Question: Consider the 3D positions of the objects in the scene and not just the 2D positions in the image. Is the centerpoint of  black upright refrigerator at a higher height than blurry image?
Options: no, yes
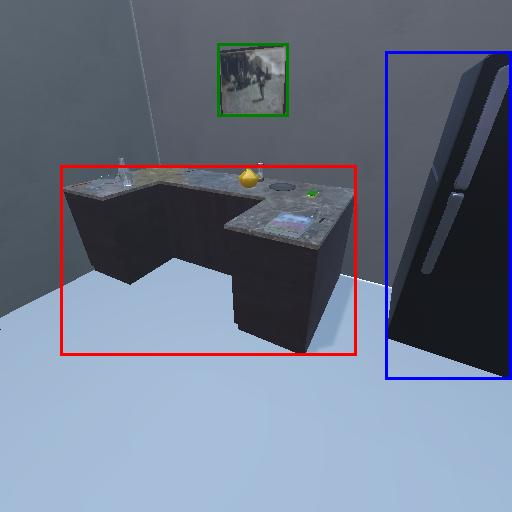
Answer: no